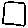
Label: square